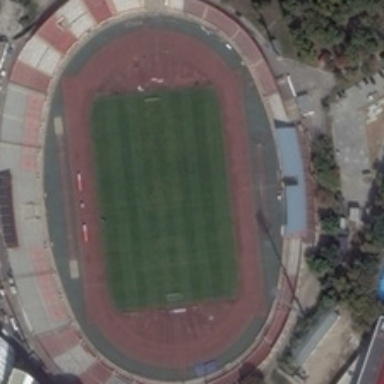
There are many tall trees planted around the playground .